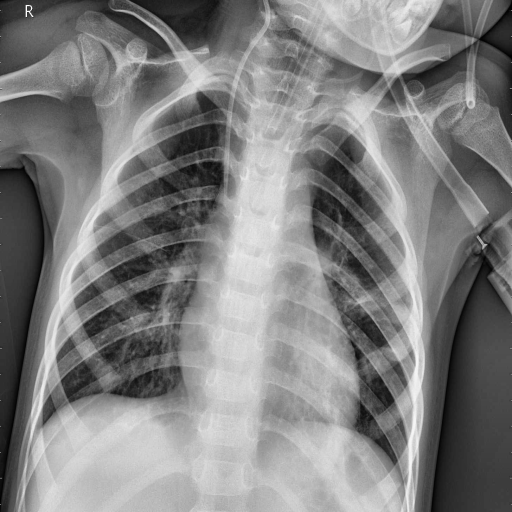
Finding: PNEUMONIA